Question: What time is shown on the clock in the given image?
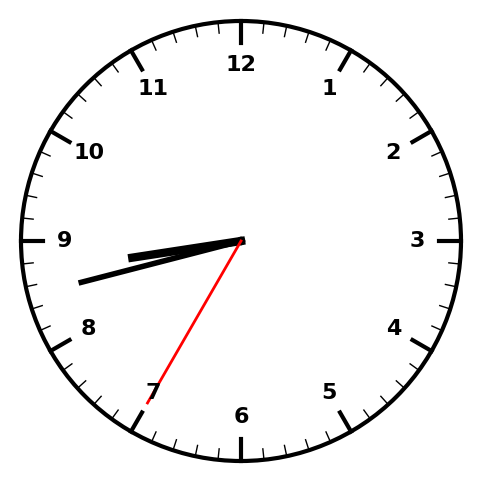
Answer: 08:42:35